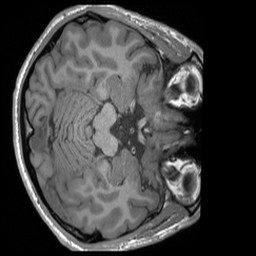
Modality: T1w
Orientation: axial
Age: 25
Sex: male
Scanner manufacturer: siemens
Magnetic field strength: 3 T
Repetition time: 1.9 s
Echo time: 0.0025 s